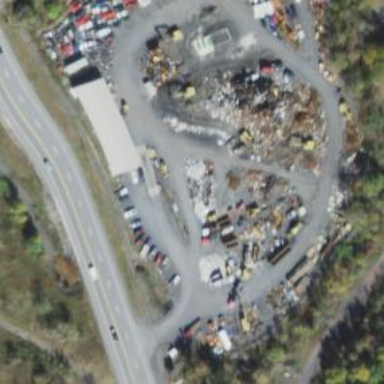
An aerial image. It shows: Scrap yard situated in industrial area.